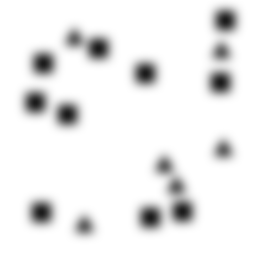
Squares: 10
Triangles: 6
Stars: 0
Total shapes: 16